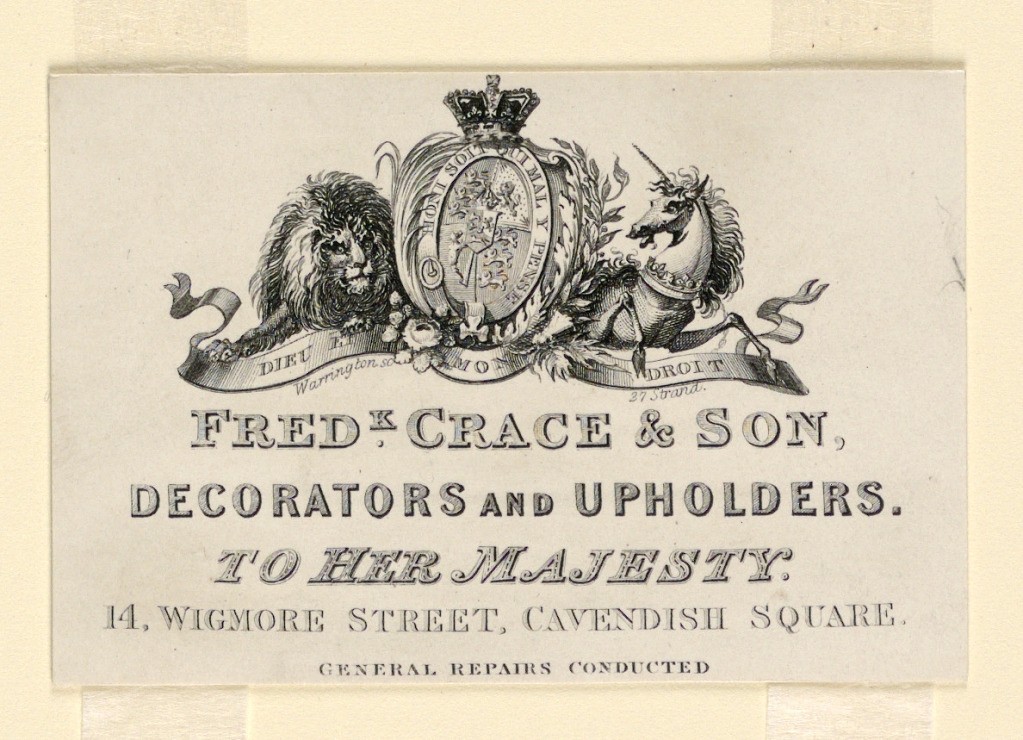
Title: Tradecard, Frederick Crace and Son, London
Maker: Frederick Crace, English, 1779–1859
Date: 1838–40
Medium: Engraving, black ink on white cardboard
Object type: Print
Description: Horizontal rectangle. Divided into two registers, upper register: royal coat of arms; lower register: text.